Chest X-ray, AP view. Patient: 66 years old, sex F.
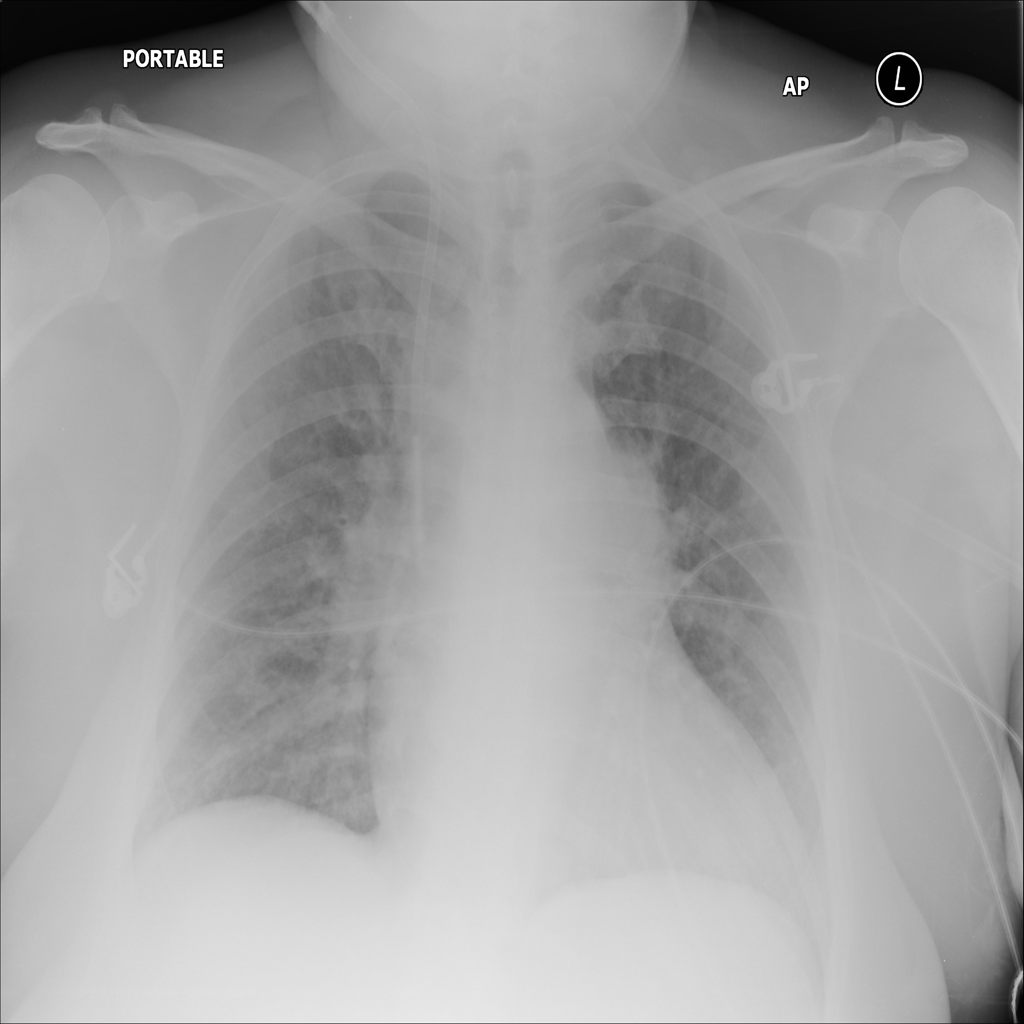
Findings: No Finding